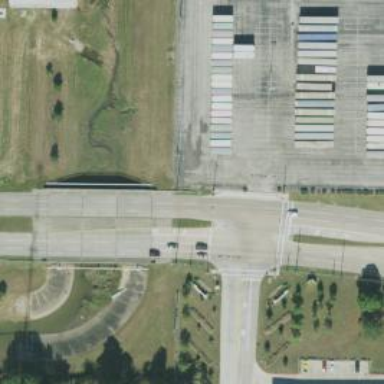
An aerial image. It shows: Secondary link road.